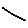
Label: line